七年级 · 计数
某校为了举办 “庆祝建军 90 周年” 活动, 调查了本校所有学生, 调查的结果如图,根据图中给出的信息, 这所学校赞成举办演讲比赛的学生有 $\qquad$人.

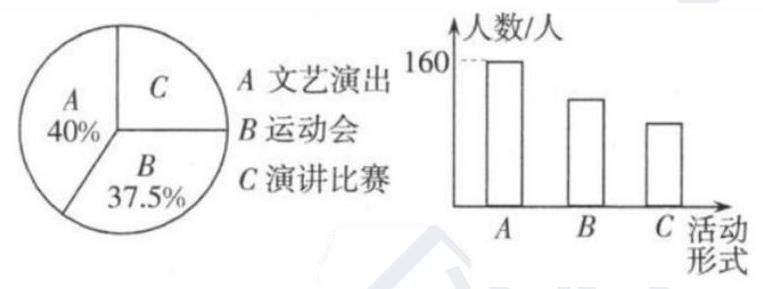
答案: 【答案】 90

【解析】

【分析】

本题考查扇形统计图、条形统计图, 解答本题的关键是明确题意根据题意和统计图中的数据, 可以计算出本次调查的人数, 然后再根据扇形统计图中的数据, 即可计算出这所学校赞成举办演讲比赛的学生人数.

【解答】

解: 由题意可得,

本次调查的人数为: $160 \div 40 \%=400$,

则这所学校赞成举办演讲比赛的学生有: $400 \times(1-40 \%-37.5 \%)=400 \times 22.5 \%=$ 90(人),